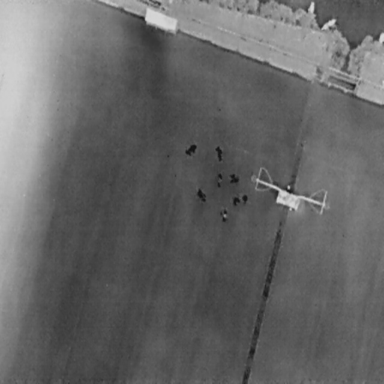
There are eight People in the infrared image.